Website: apple
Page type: order-returns
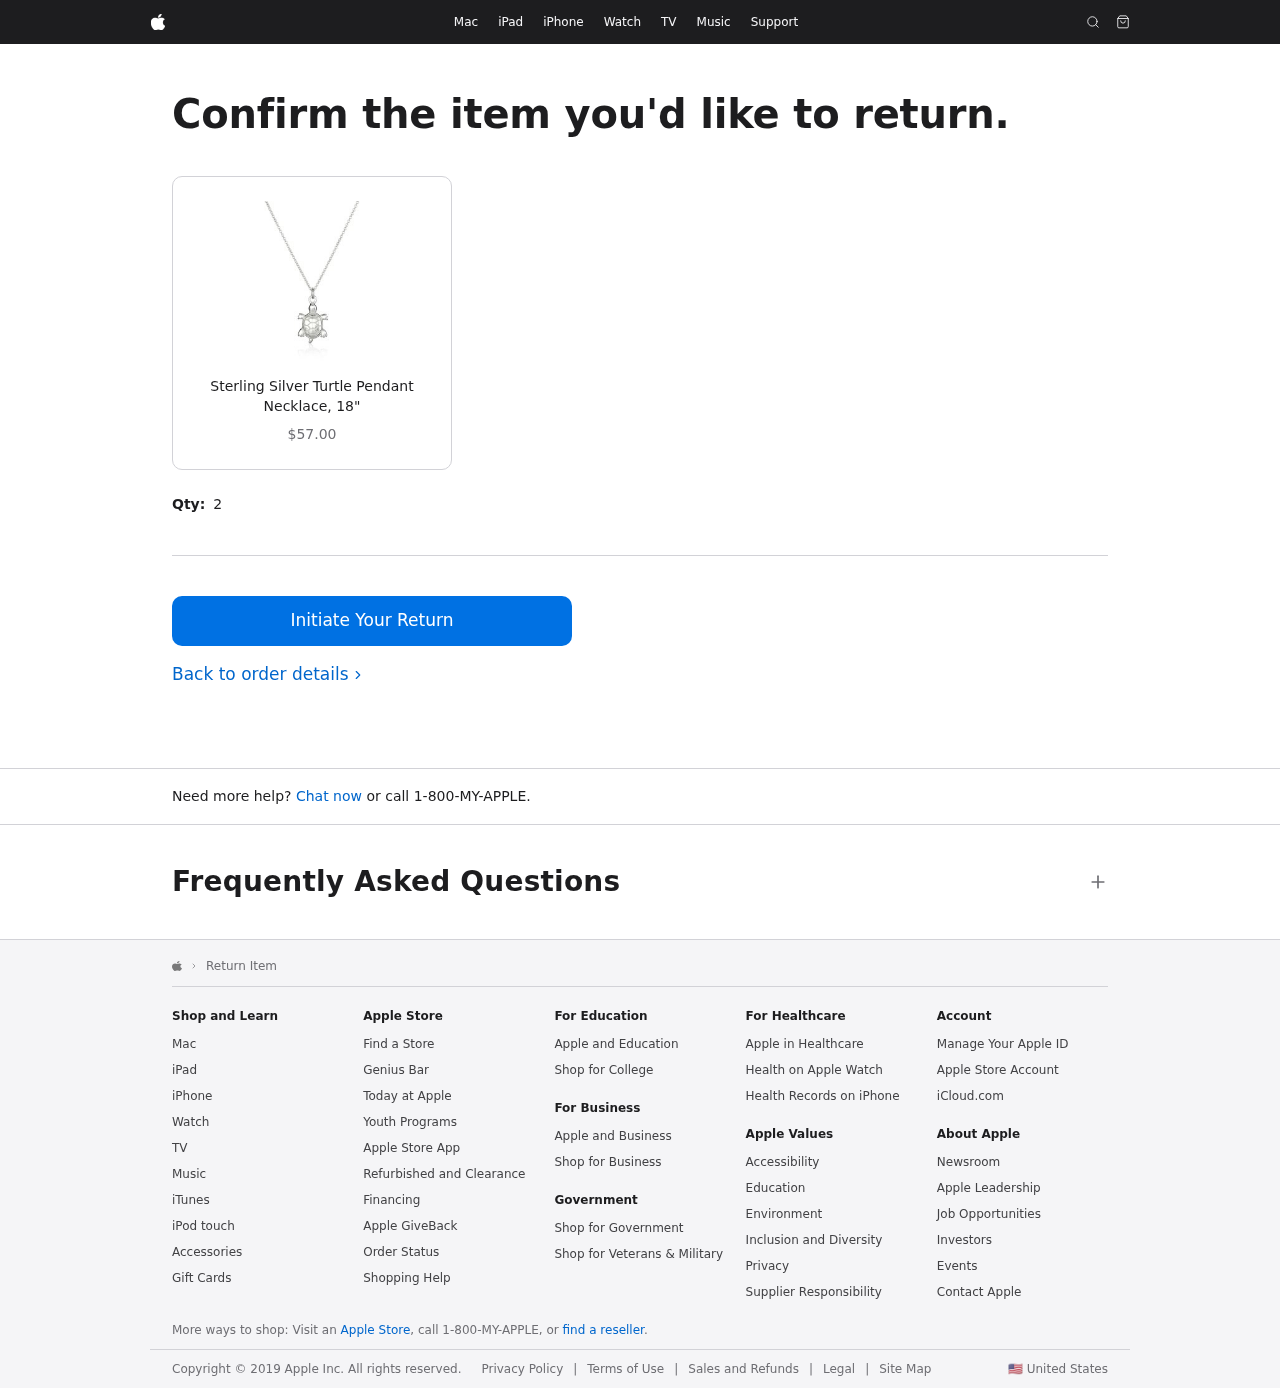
Product elements: key: PRODUCT1_NAME
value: Sterling Silver Turtle Pendant Necklace, 18"
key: PRODUCT1_PRICE
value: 57
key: PRODUCT1_QUANTITY
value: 2